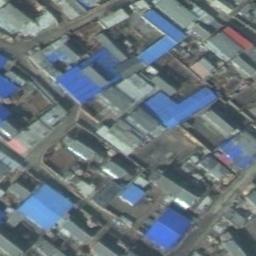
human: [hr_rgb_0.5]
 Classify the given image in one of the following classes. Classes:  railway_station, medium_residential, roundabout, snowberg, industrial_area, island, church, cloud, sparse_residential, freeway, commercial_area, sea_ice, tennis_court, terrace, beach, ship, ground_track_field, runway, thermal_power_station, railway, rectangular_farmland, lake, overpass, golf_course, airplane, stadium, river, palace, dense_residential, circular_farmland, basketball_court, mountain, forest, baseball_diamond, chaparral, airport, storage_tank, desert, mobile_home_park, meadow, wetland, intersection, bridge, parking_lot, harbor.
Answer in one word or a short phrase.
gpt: industrial_area